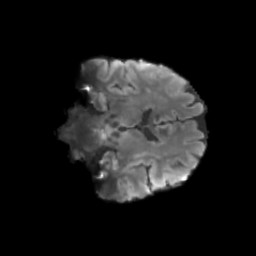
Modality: T2w
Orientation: coronal
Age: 63
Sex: female
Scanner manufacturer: siemens
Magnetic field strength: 3 T
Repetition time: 3.23 s
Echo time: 0.0892 s